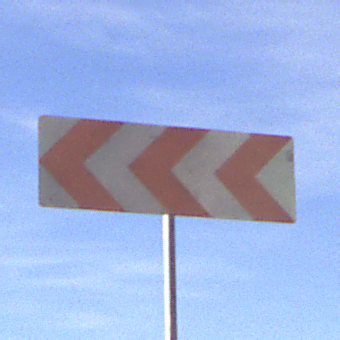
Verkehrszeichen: RichtungstafelnInKurvenGrossRechts
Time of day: MorningAfternoon
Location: Outdoor (RoadRail)
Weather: PartlyCloudy
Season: NotSpecified
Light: Natural